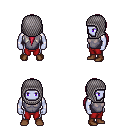
a pixel art fantasy rpg character, male body template, dark elf, purple skin, steel chest armor, red pants, ruby red ponytail hairstyle, chain hood, brown shoes, four views (front, back, left, right), 2x2 character sprite sheet, small pixel art, hard edges, no anti-aliasing